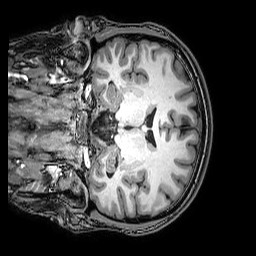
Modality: T1w
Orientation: coronal
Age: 23
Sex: male
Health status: healthy